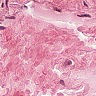
Metastatic tissue present: no